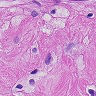
Metastatic tissue present: yes